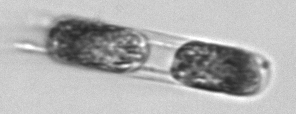
Label: Hemiaulus